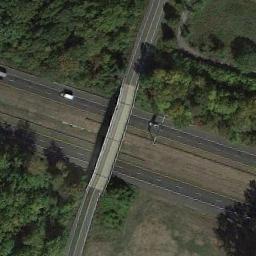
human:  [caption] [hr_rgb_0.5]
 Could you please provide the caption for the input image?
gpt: Lots of trees are beside the overpass .

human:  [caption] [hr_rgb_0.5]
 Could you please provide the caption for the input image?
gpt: The two overpasses in the picture form a heart shape .

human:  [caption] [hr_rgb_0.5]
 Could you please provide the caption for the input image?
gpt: The cross-line overpass is over the road in the forest .

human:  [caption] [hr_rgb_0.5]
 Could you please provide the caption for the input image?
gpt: The overpass is next to the bare land and some trees .

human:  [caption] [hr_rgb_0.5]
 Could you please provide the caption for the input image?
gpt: There are some green trees beside the overpass .